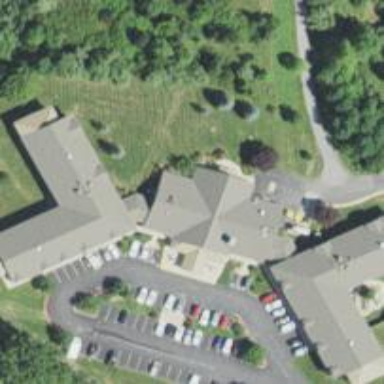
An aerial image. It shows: Commercial building serving as nursing home.